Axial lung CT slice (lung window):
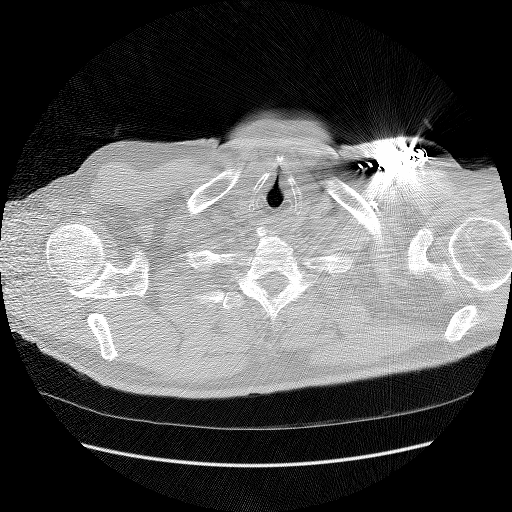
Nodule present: no